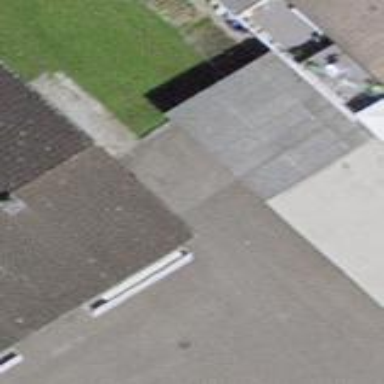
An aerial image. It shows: View of roof of building.